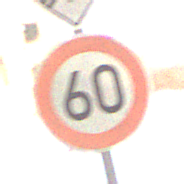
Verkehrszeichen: Geschwindigkeit60
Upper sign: EndeVorfahrtsstrasse
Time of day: MorningAfternoon
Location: Roofed (Suburban)
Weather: PartlyCloudy
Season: Winter
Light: Natural